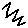
Label: zigzag